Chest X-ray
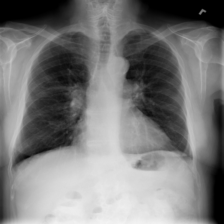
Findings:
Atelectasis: negative
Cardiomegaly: negative
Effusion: negative
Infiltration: negative
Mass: negative
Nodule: negative
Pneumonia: negative
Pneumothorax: negative
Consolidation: negative
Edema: negative
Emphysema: negative
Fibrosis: negative
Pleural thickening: negative
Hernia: negative